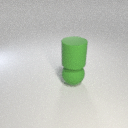
large green rubber sphere below large green rubber cylinder